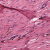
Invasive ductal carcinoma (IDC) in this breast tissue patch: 0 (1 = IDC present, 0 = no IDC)